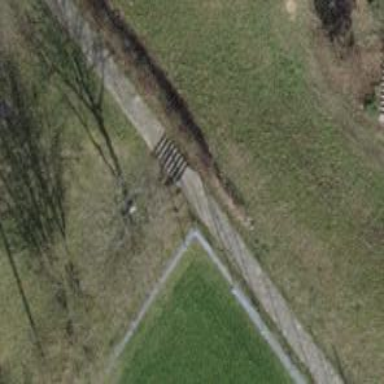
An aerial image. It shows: Set of steps made of paving stones.